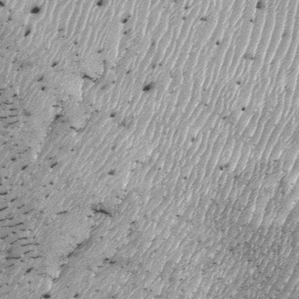
Label: frost